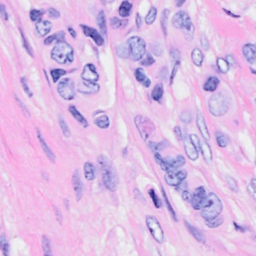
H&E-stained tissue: Breast